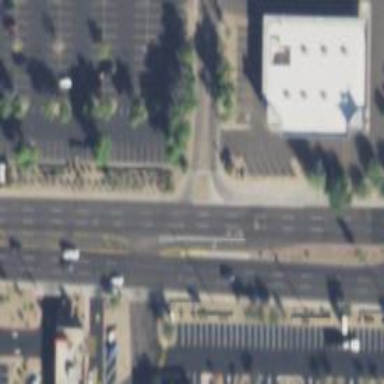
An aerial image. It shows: Secondary road with asphalt surface.